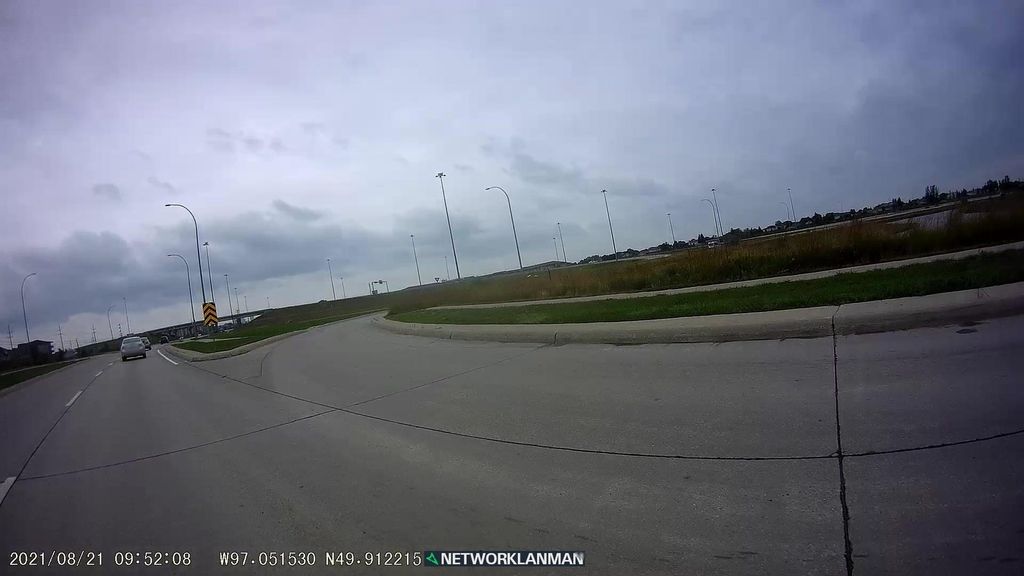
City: winnipeg